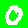
Digit: 0